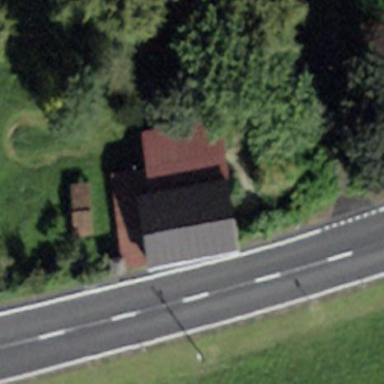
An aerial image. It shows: Cabin is depicted in the image.